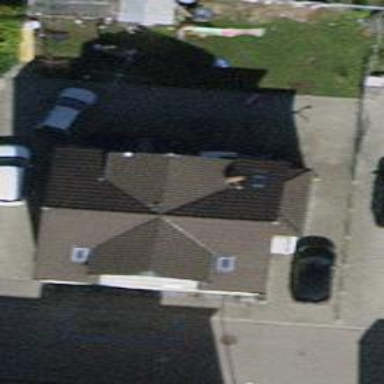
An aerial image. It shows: Detached building with gabled roof.